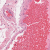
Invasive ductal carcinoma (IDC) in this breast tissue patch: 0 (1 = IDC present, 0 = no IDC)